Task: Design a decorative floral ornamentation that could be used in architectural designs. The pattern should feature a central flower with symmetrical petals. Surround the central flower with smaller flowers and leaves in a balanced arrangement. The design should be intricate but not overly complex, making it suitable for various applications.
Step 1388:
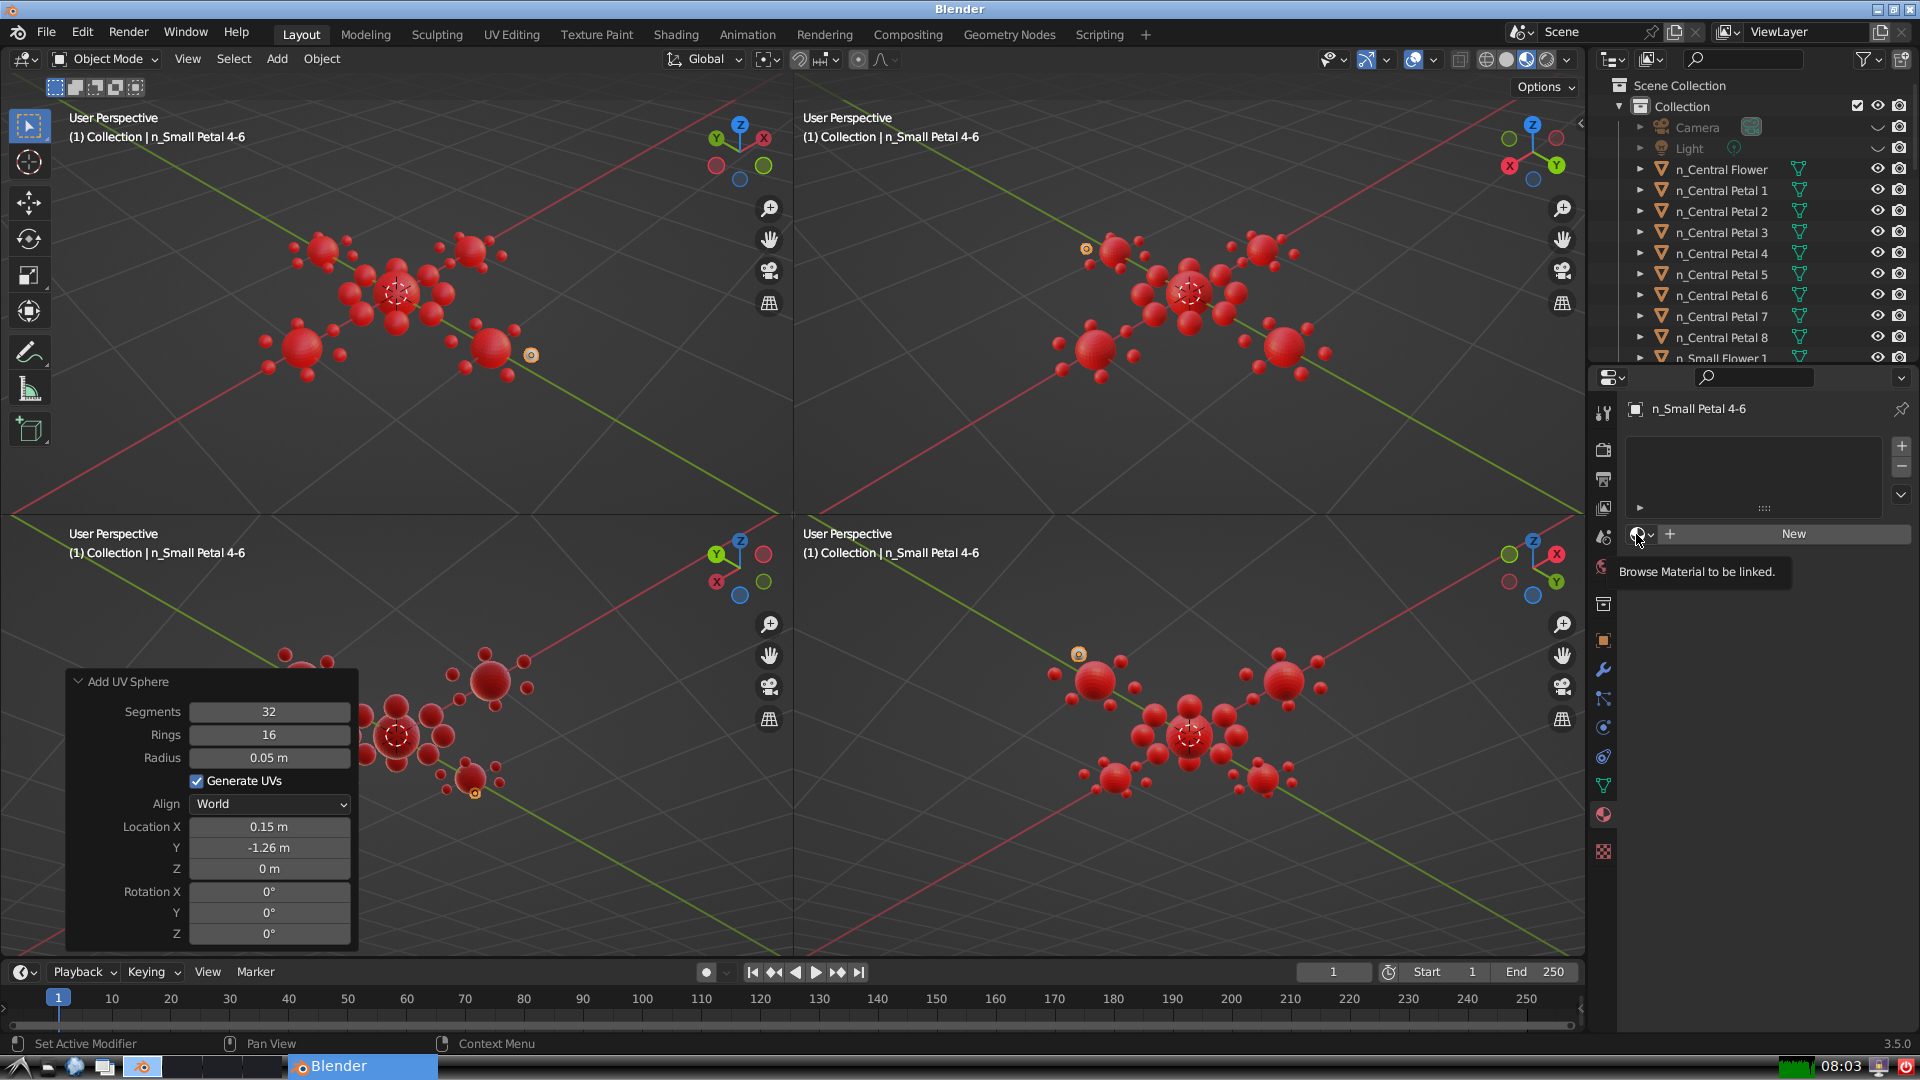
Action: click: no